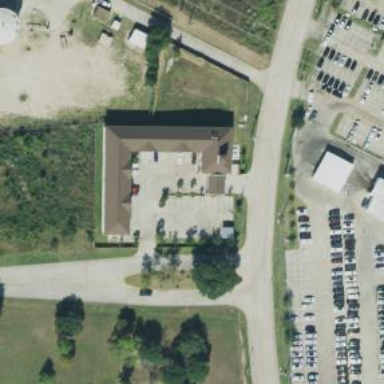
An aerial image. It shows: Building that is motel.